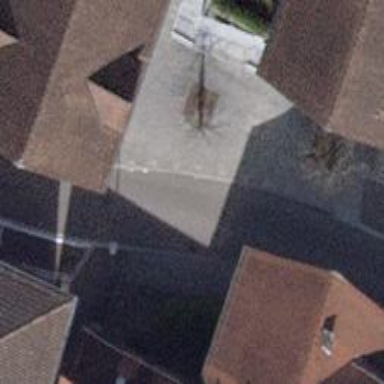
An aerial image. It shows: Sidewalk.